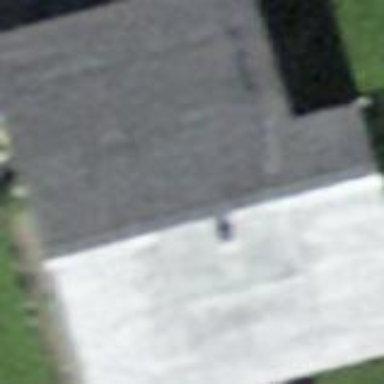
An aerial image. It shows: Farm building.